Interaction volume radius: 5 \u00c5
Interaction volume height: 30 \u00c5
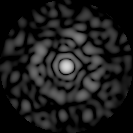
Disorder parameter: 0.8373